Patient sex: M
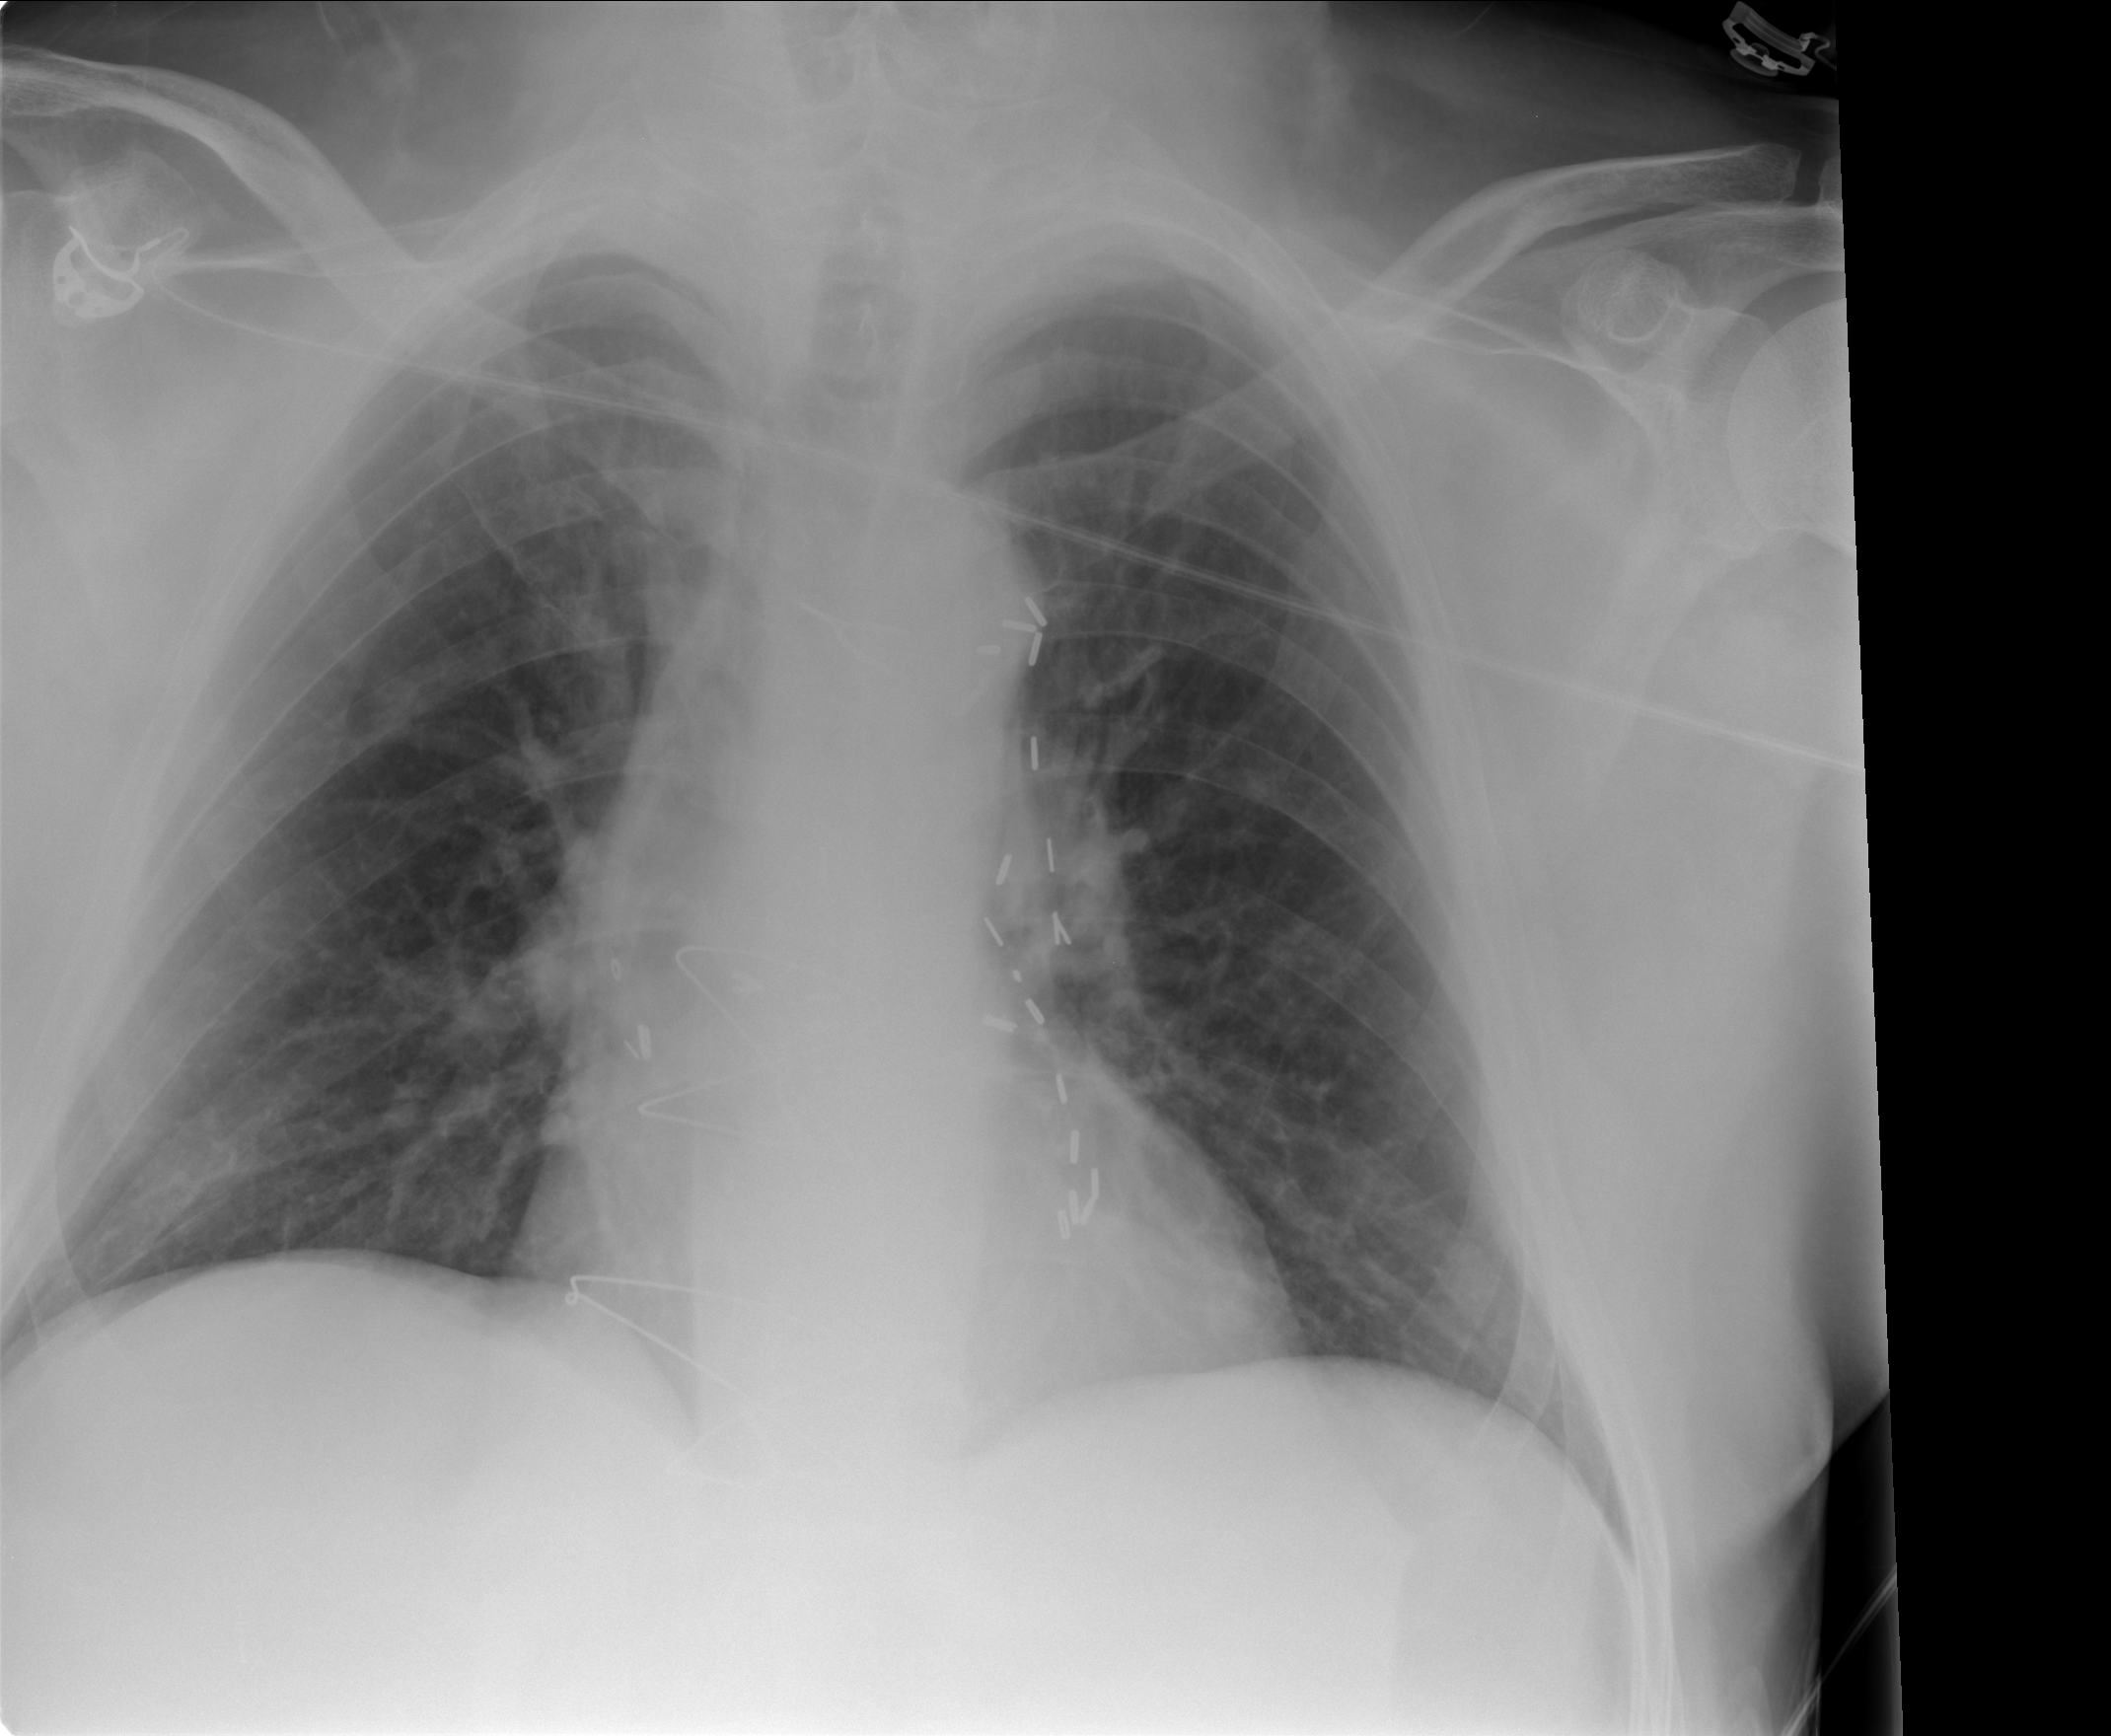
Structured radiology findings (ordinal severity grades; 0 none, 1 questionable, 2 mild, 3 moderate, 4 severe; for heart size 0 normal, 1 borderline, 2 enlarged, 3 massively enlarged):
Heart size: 0
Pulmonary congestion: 1
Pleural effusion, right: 0
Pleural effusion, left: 0
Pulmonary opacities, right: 0
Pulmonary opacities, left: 0
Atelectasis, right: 0
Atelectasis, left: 0